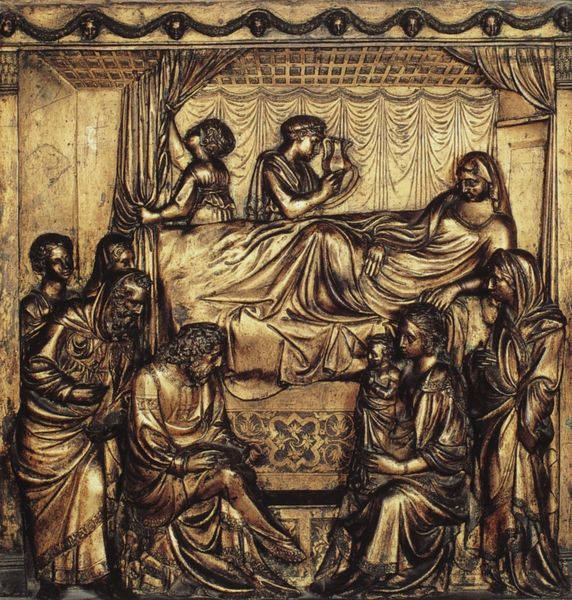
Titel: Taufbecken
Künstler: Sano di Matteo
Standort: Siena, Baptisterium (EU - I - Toskana)
Schlagwörter: kopf, mann, frauen, menschen, sitzen, braun, frau, kleider, köpfe, männer, ornament, bart, diener, falten, tod, vorhang, gewand, gold, haare, tücher, decke, kind, mutter, krug, relief, liegen, baby, könig, verzierung, bett, glänzend, metall, kammer, bauch, bronze, schwanger, krank, kupfer, schoss, baldachin, maria, tunika, reliquie, himmelbett, geburt, relif, guß, maänner, alte männer, broze, schwangerschaft, mariä himmelfahrt, gebären